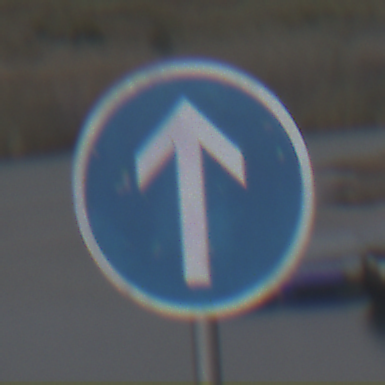
Verkehrszeichen: VorgeschriebeneFahrtrichtungGeradeaus
Umgebung: Outdoor, RoadRail
Tageszeit: SunriseSunset
Wetter: PartlyCloudy
Licht: Natural
Jahreszeit: NotSpecified
Kontrast: LowContrast